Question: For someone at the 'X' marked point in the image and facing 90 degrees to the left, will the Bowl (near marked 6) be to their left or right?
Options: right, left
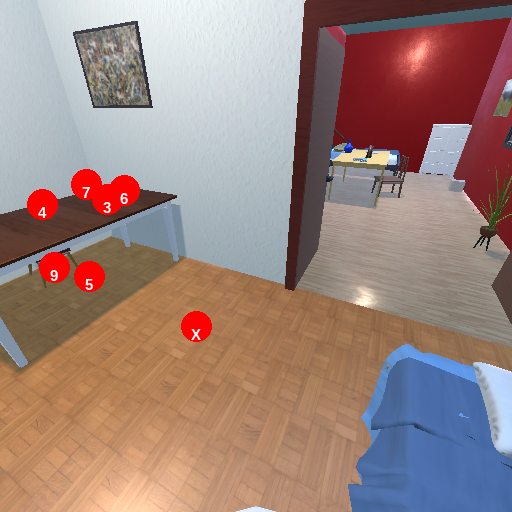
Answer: right